Question: When my Android application is already running and I change the code I get the "Hot Code Replace Failed" dialog.
1. I'm wondering what the correct response is (terminate or disconnect) if I want Eclipse to update my code on the device when I encounter it.
2. What is the difference between terminate and disconnect?
3. Also, I'm wondering if I click the "Do not show error when hot code replace is not supported", what will Eclipse do in the future when this scenario occurs?

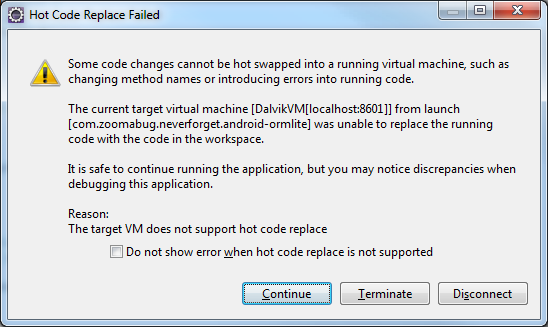
Answer: Depending on the VM used (Dalvik in this case), some code changes can be made whilst debugging that will 'hot deploy' or 'hot replace'. This means that the code changes will immediately take effect on the emulator and you can test them without the need to re-deploy your app. This sort of hot re-deployment is more commonly used when working with enterprise applications that may take 10 minutes to build and deploy and so wastes a lot of time during development.
The HotSpot VM (the VM usually used on PCs) allows only simple code replacement and fails if you try to add/rename a field member or method. I'm not sure what sort of support the Dalvik VM provides but if you make a change it does not support you'll get that dialog box.
Now, as for the buttons:
- - -
If you check the box, it will always Continue.